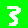
Digit: 3